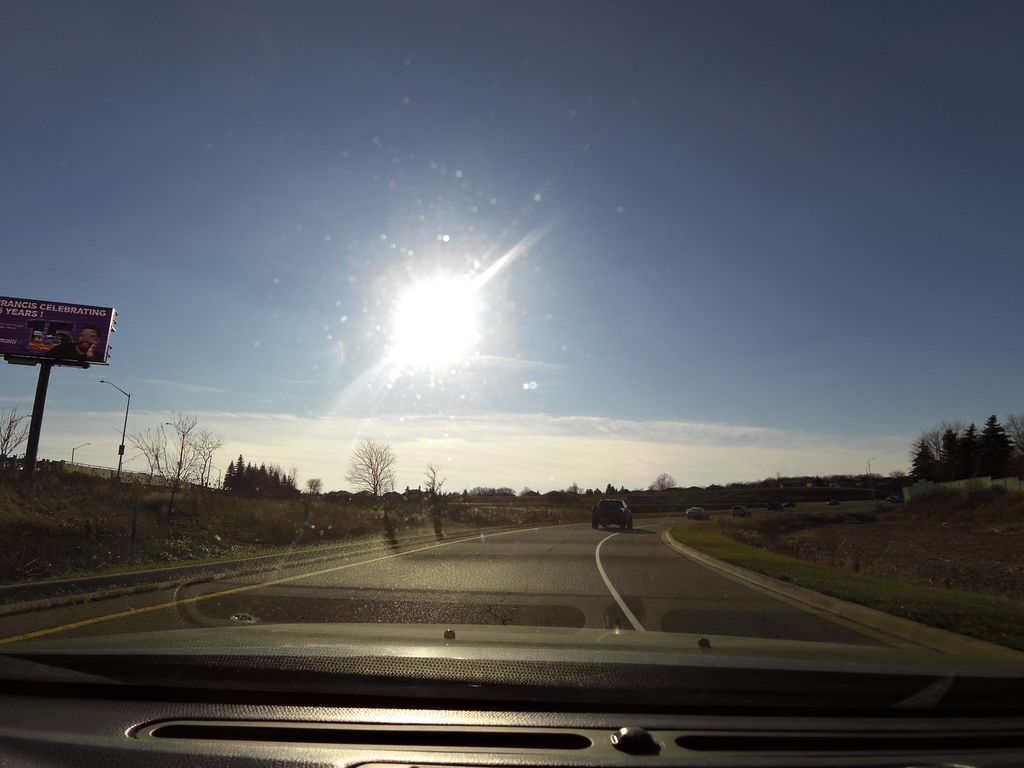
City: hamilton